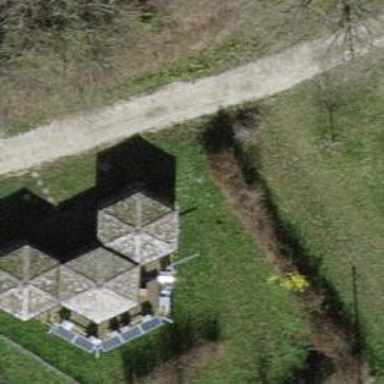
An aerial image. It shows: Building used for apiary.